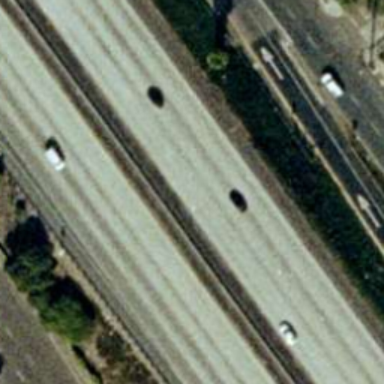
There are two straight freeways closed to each other .